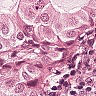
Metastatic tissue present: yes